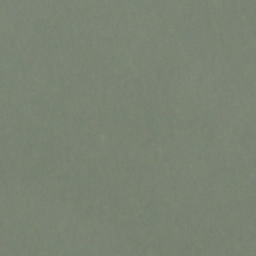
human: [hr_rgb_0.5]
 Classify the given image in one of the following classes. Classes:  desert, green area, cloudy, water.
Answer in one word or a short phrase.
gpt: cloudy